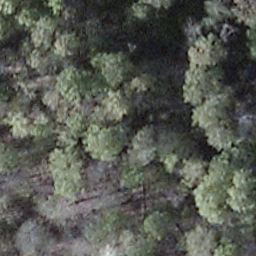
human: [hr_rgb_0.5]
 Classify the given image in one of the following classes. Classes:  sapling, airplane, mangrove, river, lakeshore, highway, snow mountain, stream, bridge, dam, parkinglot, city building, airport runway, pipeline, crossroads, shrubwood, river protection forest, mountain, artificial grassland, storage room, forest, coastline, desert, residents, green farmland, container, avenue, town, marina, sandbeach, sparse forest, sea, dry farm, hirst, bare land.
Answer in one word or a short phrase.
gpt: shrubwood